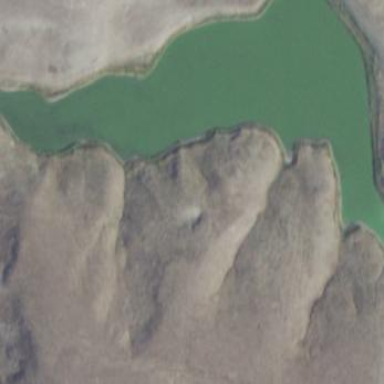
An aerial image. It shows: Reservoir of water.